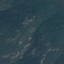
Land use / land cover class: Forest